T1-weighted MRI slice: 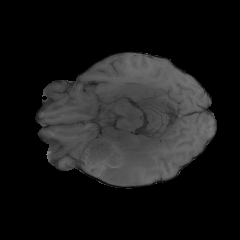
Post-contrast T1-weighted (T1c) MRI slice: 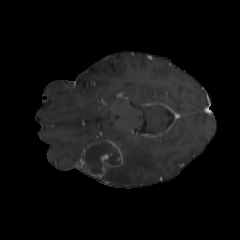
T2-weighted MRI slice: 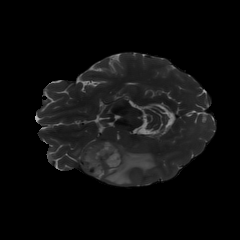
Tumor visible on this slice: yes